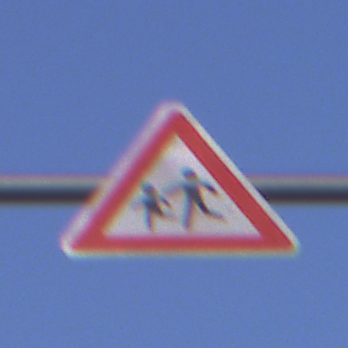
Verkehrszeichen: KinderRechts
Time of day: SunriseSunset
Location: Outdoor (Nature)
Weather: Clear
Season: NotSpecified
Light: Natural